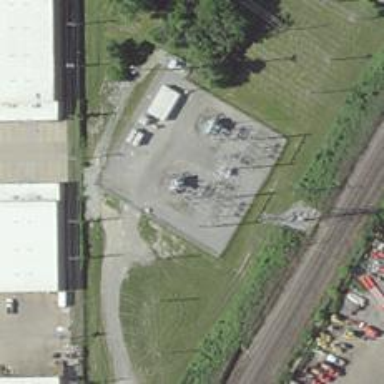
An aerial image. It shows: Switch used for power control.